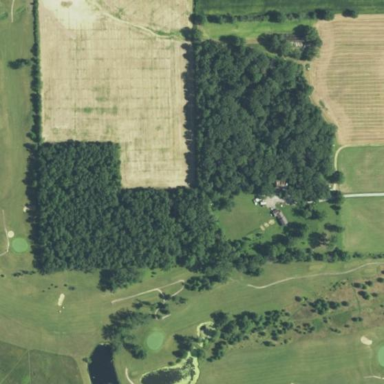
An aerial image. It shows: Golf course surrounded by greenery.